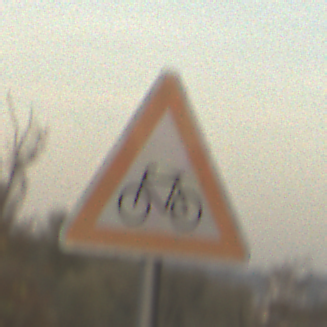
Verkehrszeichen: RadverkehrRechts
Umgebung: Outdoor, Nature
Tageszeit: SunriseSunset
Wetter: PartlyCloudy
Licht: Natural
Jahreszeit: NotSpecified
Kontrast: LowContrast